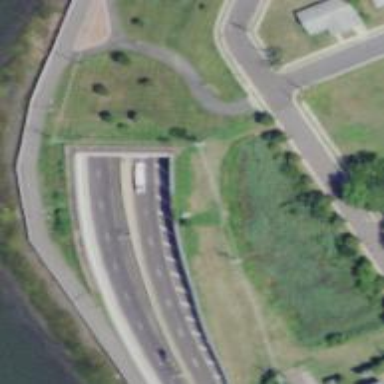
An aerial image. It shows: Urban expressway with asphalt surface. It is classified as trunk highway and identified as urban freeway or expressway in the HFCS system.